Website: bh-photo
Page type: billing-address
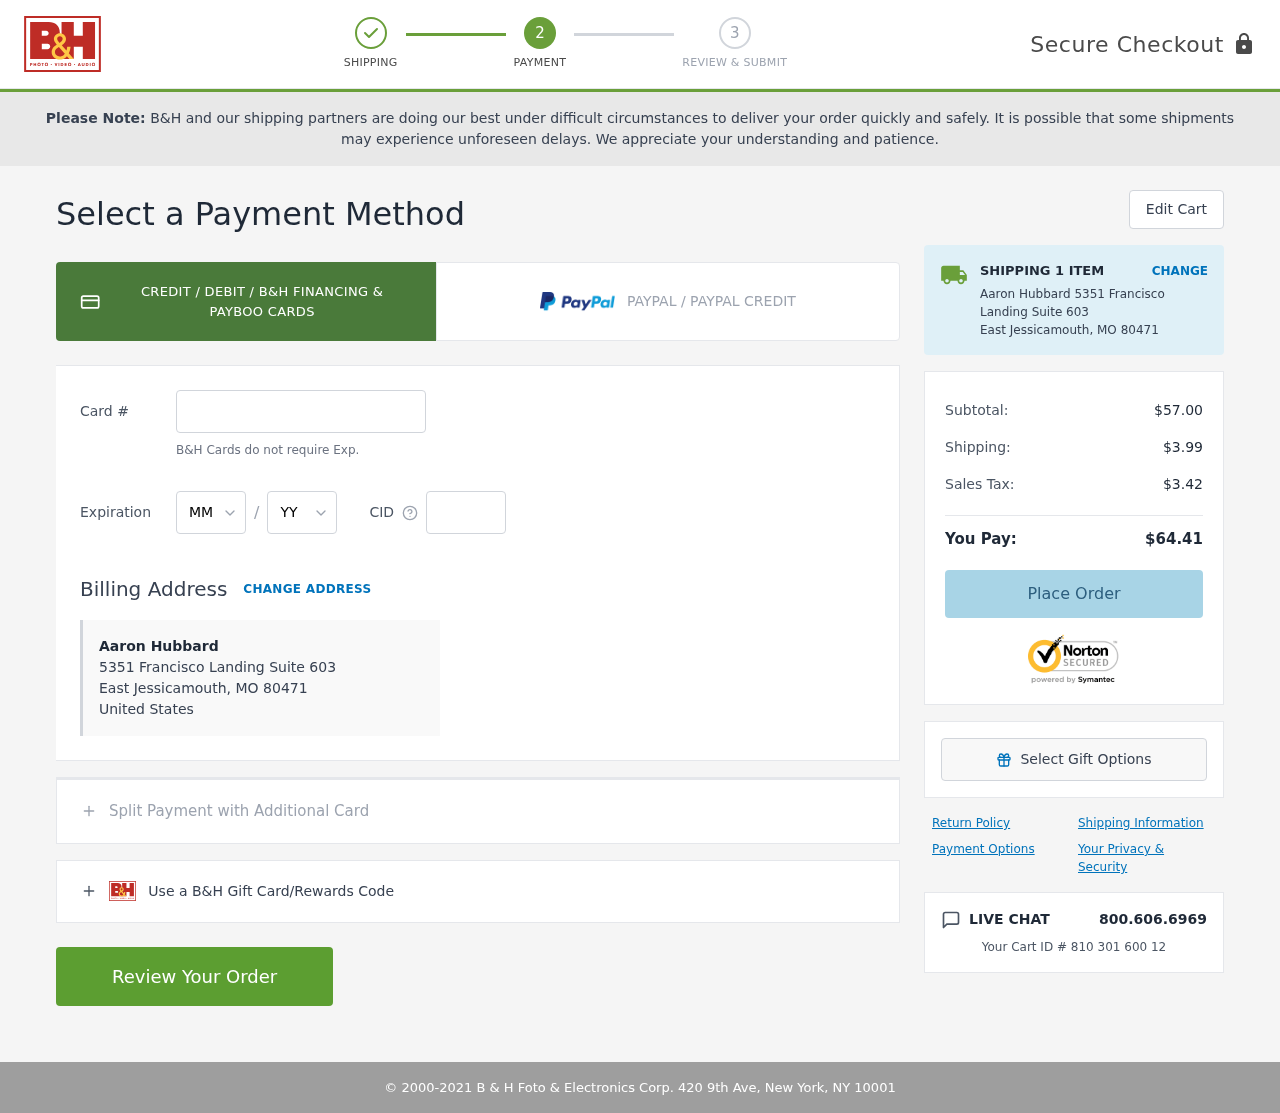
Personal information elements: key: PII_CARD_CVV
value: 1072
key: PII_CARD_EXPIRY_MONTH
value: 10
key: PII_CARD_EXPIRY_YEAR
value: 30
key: PII_CARD_NUMBER
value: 3404 5427 7719 082
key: PII_CITY
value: East Jessicamouth
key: PII_COUNTRY
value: United States
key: PII_FULLNAME
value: Aaron Hubbard
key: PII_POSTCODE
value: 80471
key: PII_STATE_ABBR
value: MO
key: PII_STREET
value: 5351 Francisco Landing Suite 603
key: PII_FULLNAME2
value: Aaron Hubbard
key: PII_STREET2
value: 5351 Francisco Landing Suite 603
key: PII_CITY_STATE_ZIP2
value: East Jessicamouth, MO
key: PII_POSTCODE2
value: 80471
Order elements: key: ORDER_NUM_ITEMS
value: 1
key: ORDER_SUBTOTAL
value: $57.00
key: ORDER_SHIPPING_COST
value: $3.99
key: ORDER_TAX
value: $3.42
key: ORDER_TOTAL
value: $64.41
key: ORDER_ID
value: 810 301 600 12